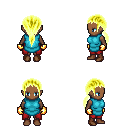
a pixel art fantasy rpg character, female body template, human, dark skin, teal tunic, red pants, gold ponytail hairstyle, gold gloves, brown shoes, four views (front, back, left, right), 2x2 character sprite sheet, small pixel art, hard edges, no anti-aliasing